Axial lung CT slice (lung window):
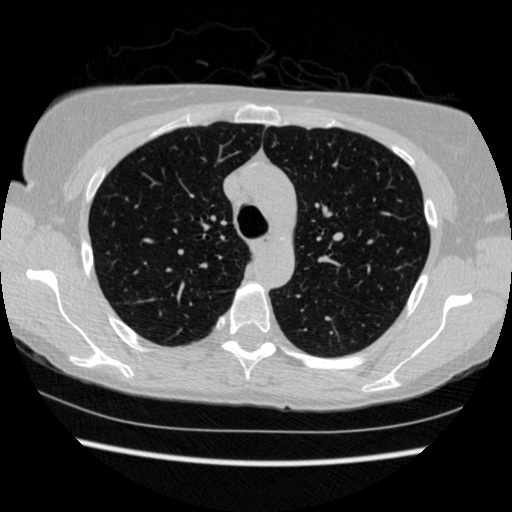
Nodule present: no